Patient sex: M
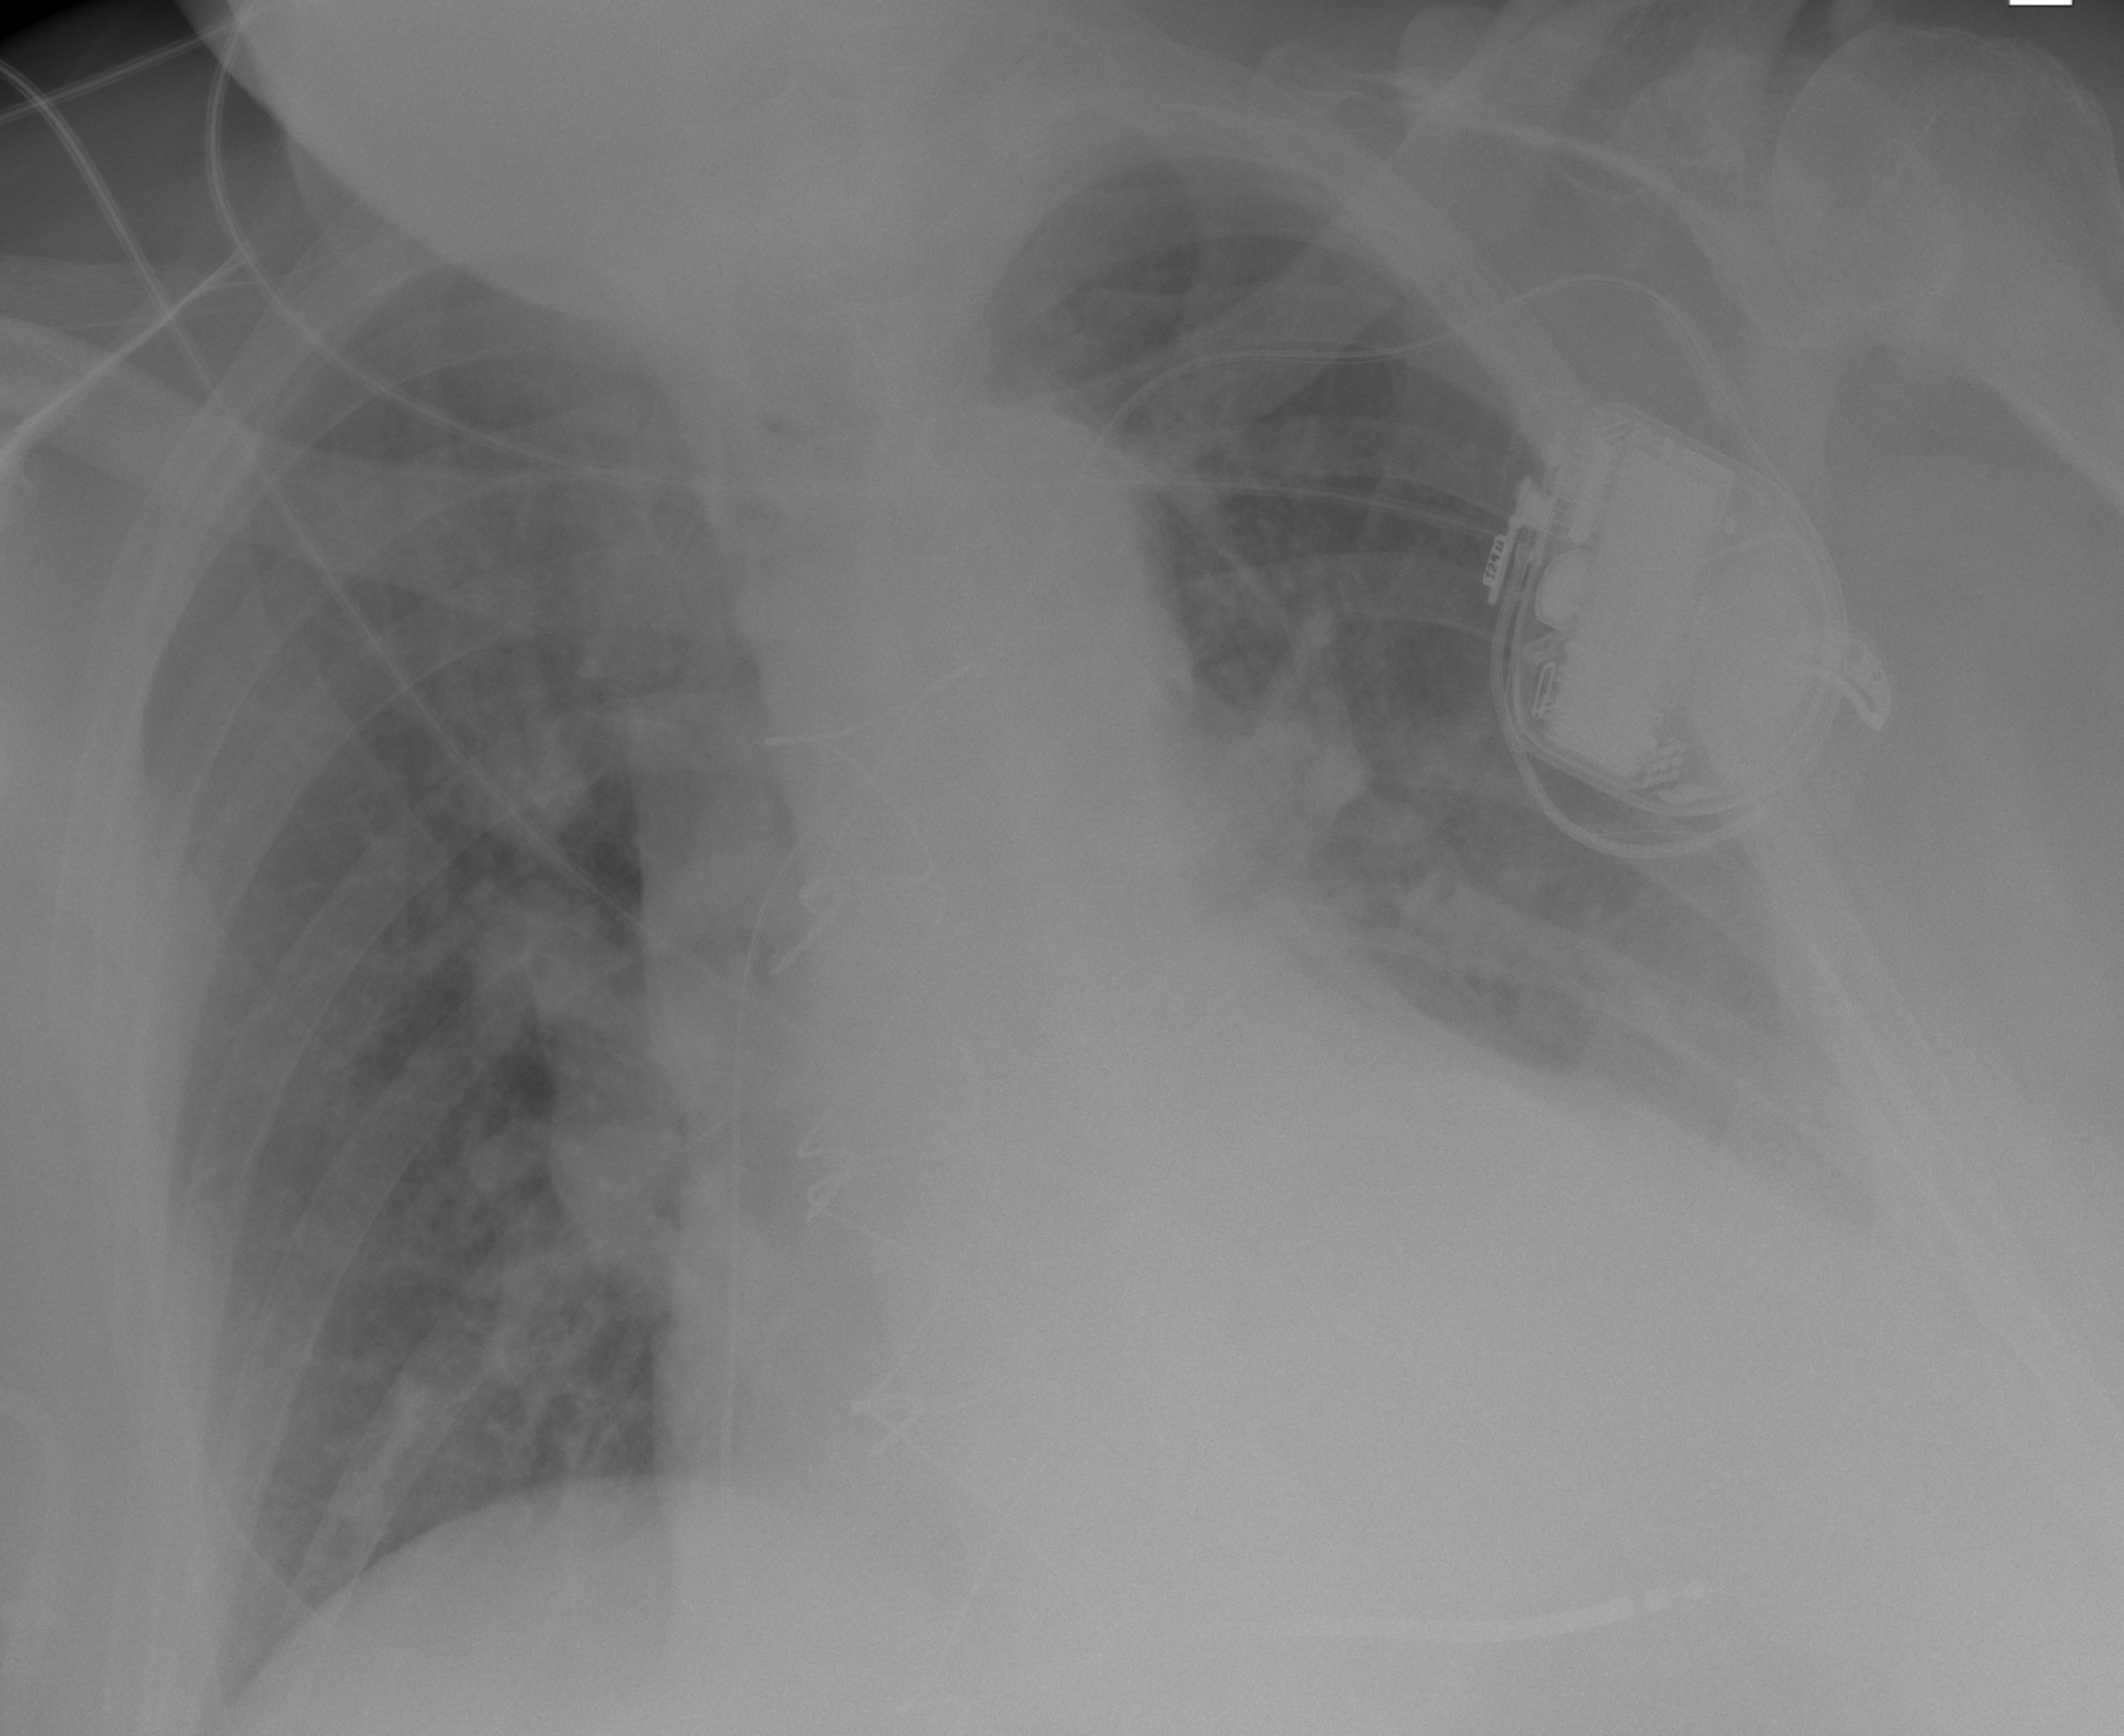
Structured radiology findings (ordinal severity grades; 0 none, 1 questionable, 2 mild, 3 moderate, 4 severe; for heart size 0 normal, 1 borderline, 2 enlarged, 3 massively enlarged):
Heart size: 2
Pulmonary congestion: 2
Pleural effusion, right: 0
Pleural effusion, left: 2
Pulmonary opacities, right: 2
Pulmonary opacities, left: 2
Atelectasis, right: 2
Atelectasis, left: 2